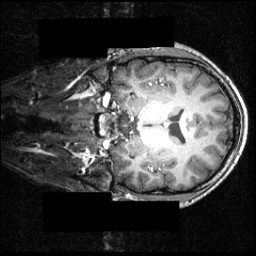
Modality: T1w
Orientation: coronal
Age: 21
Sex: male
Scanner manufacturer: siemens
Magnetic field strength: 3.951 T
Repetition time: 1.5 s
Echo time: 0.00335 s